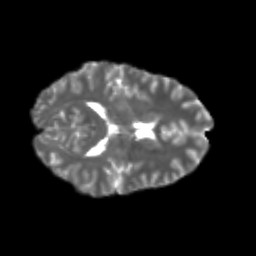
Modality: T2w
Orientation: axial
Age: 25
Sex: female
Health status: healthy
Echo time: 0.074 s